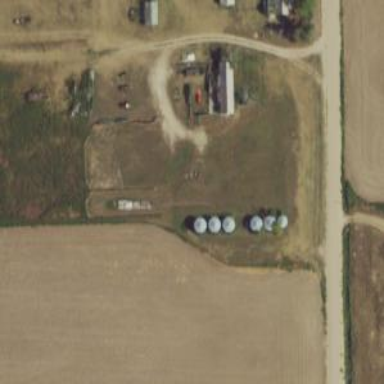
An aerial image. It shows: Silo.